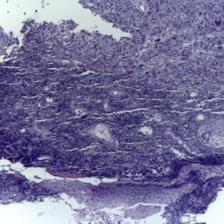
Diagnosis: OSCC